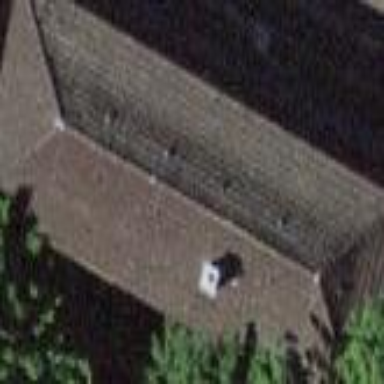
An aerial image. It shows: Signal box building.